Interaction volume radius: 5 \u00c5
Interaction volume height: 10 \u00c5
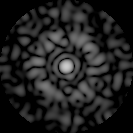
Disorder parameter: 0.7044